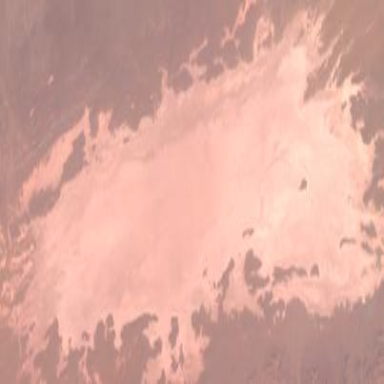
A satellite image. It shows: Salt desert lake.